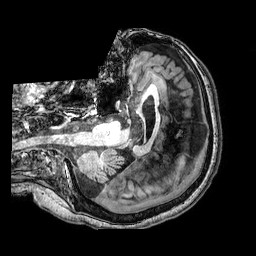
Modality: T1w
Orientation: axial
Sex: male
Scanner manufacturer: philips
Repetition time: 0.008173 s
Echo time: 0.00375 s